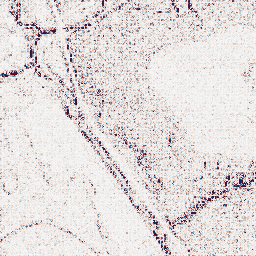
Category: wavelet
Decomposition family: wavelet_reverse_biorthogonal
Decomposition parameters: wavelet: rbio1.3
level: 1
Upsampling method: sinc_blackman
Upsampling parameters: scale: 4
kernel_size: 8
Upsampling scale: 4